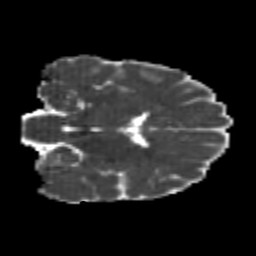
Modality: MD
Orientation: coronal
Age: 23
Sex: male
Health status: healthy
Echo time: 0.074 s